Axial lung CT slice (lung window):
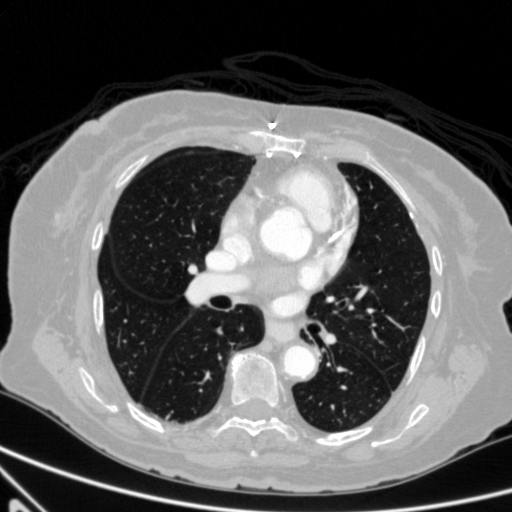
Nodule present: no